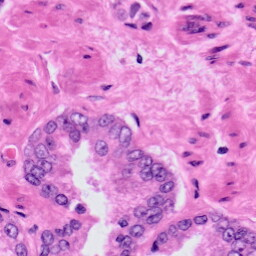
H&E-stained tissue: Prostate